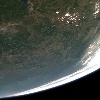
Label: land